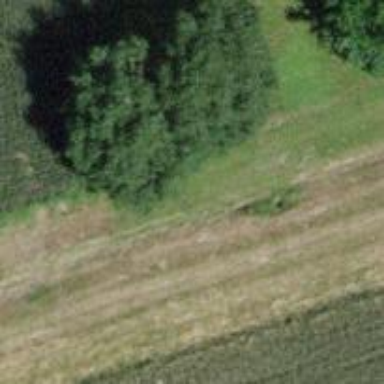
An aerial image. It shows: Grass track with grade 5 tracktype.